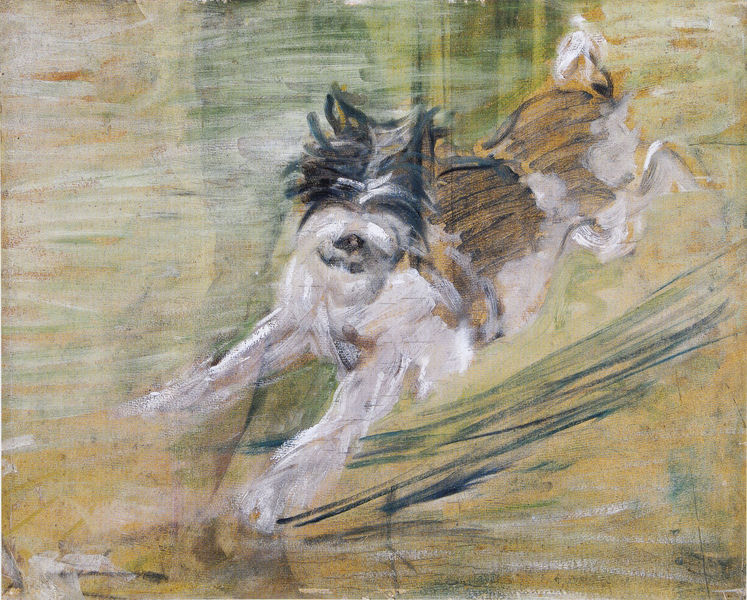
Titel: Springender Hund "Schlick"
Künstler: Franz Marc
Standort: München
Institution: Städtische Galerie im Lenbachhaus
Schlagwörter: blau, dunkel, gemälde, kopf, mann, weiß, aquarell, gelb, grün, impressionismus, ocker, bewegung, braun, bunt, hell, hintergrund, impressionisme, kreide, mund, nase, orange, pastell, schwarz, skizze, zeichnung, hund, tier, expressionismus, malerei, arme, augen, gesicht, pelz, auge, haare, ohren, pferd, beine, bewegt, fell, schnell, schwanz, sprung, hündchen, papier, studie, tricolor, laufen, abstrakt, farben, modern, klein, linien, spur, impressionistisch, brun, gris, jaune, marron, portrait, vert, pfoten, liegend, freude, grass, striche, spiel, terrier, futurismus, expressionistisch, blanc, noir, strich, dynamik, lauf, rennen, staub, quer, pinsel, pinselstrich, franz, karton, gefleckt, schnauze, strudel, chien, springen, hundeschnauze, ölskizze, süß, liegt, peau, peinture, blauer reiter, cheval, geschwindigkeit, schnelligkeit, eau, bleu, laufend, parallelen, schauzer, pointillisme, esquisse, dessin, skize, franz marc, marc, abstrait, alle, aller, blitzschnell, chein, couleur, courir, course, court, diagonale, essai, expressionisme, fox, foxi, foxterrier, huile, malschichten, manet, mischling, mouvement, petit, poils, race, saute, struppi, tachisme, tierstudie, touche, trait, vivacité, wischiwaschi, übermalung, hinterbeine, bewegungsstudie, expressionnisme, fusain, impressionnisme, vorderbeine, ligne, lignes, tableau, traits, dreifarbig, pastel, rennt, spitze ohren, animal, pudel, sol, springend, feuille, fond, rasch, degas, tache, vitesse, studie skizze, renoir, balla, dynamisme, plaisir, pinceau, toulouse-lautrec, pinseltechnik, verwirrte linien, freundlicher hund, saut, oreilles, vite-fait, vite, #malerei, réhauts, caniche, couché, rapide, bond, bondissant, vegetaux, pellage, rapidité, zerzaustes fell